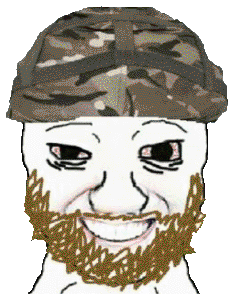
Label: 5_Coomer